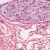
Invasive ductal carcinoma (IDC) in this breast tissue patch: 0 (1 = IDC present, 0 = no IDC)